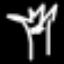
Label: palm tree